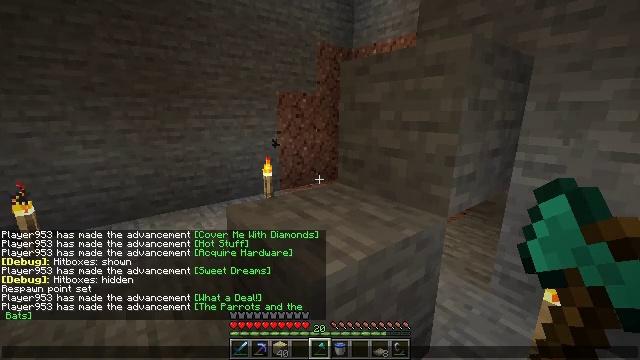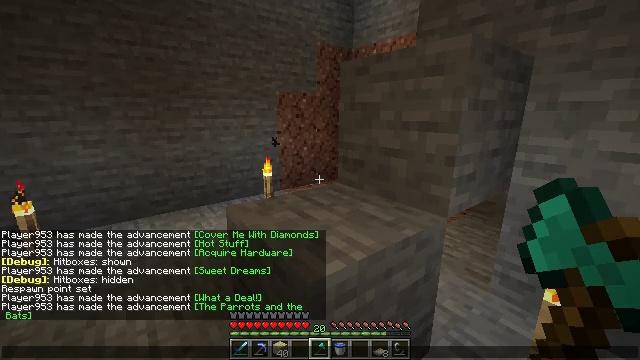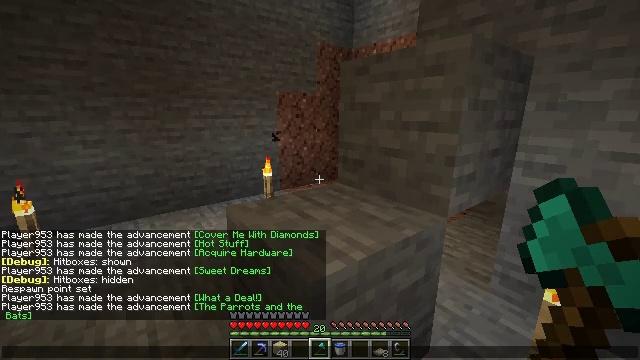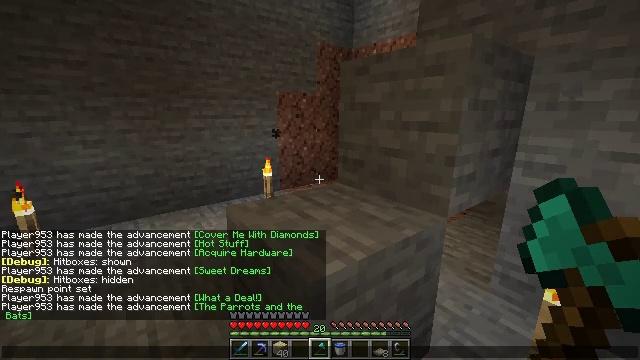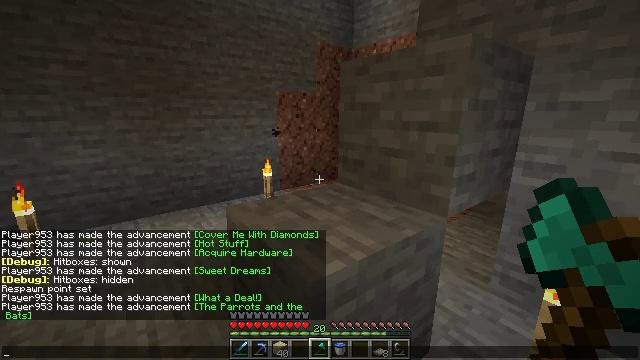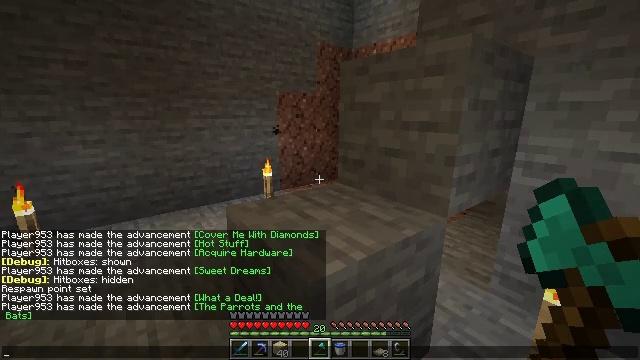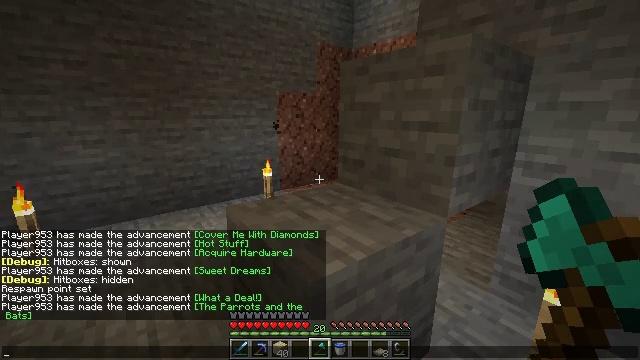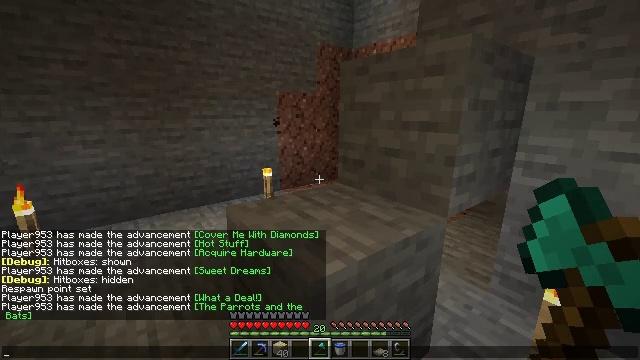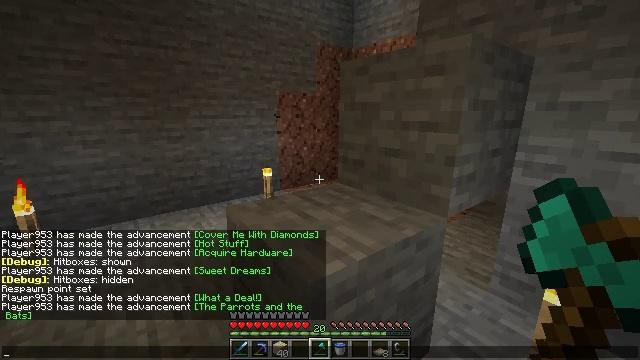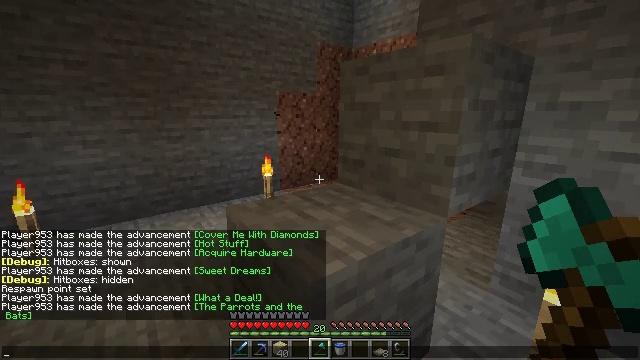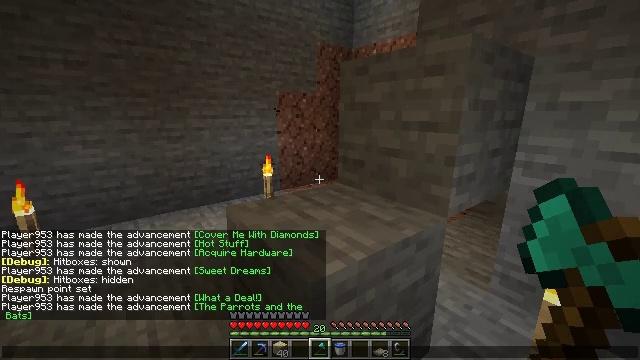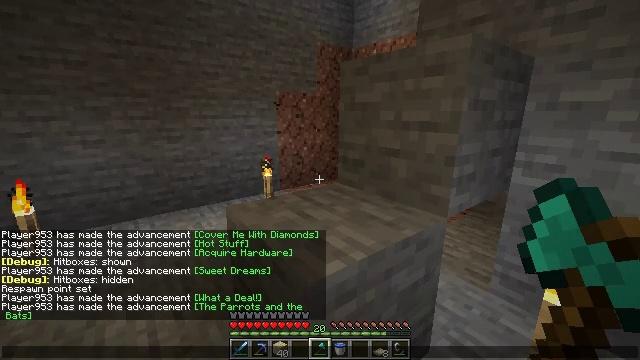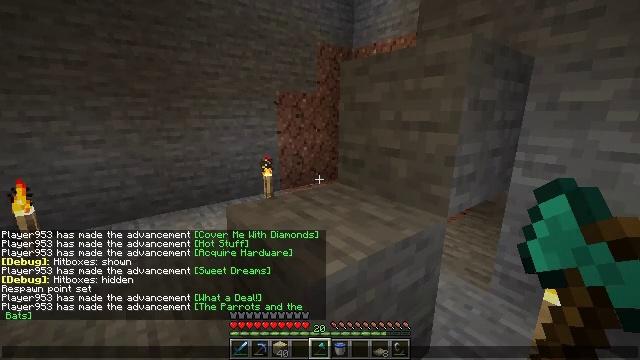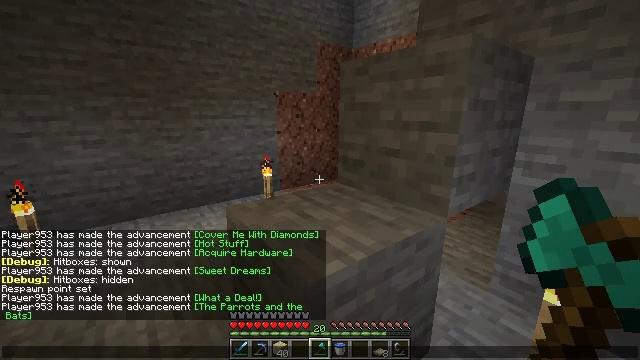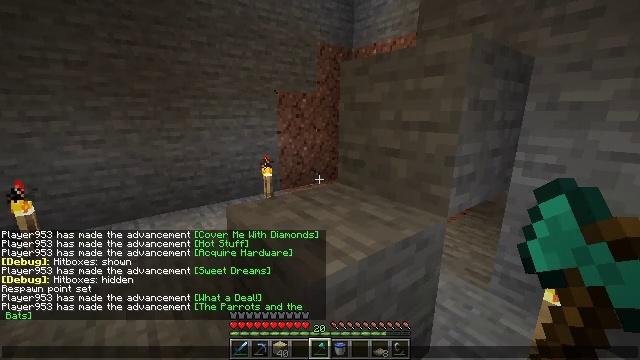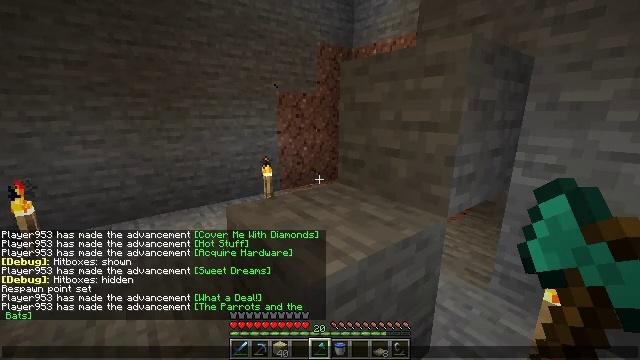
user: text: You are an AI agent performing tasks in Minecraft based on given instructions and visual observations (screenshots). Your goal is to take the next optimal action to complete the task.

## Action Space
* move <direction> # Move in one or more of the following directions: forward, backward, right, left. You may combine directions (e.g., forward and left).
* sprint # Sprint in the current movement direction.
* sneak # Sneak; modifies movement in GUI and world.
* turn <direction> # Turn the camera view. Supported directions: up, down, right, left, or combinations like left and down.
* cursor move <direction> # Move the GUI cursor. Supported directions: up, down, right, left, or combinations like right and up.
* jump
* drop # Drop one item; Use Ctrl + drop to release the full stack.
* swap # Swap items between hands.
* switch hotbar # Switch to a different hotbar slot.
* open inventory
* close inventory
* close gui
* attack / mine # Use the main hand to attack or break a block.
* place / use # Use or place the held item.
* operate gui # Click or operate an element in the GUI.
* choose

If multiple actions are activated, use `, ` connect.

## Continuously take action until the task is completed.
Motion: motion action
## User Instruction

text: Combine iron ingots in the crafting table to craft a cauldron.
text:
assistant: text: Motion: no_op
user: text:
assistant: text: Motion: no_op
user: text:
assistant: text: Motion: no_op
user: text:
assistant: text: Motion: no_op
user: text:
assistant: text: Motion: no_op
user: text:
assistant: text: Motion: no_op
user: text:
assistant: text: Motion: no_op
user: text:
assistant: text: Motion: no_op
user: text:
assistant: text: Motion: no_op
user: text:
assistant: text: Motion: no_op
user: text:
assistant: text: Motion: no_op
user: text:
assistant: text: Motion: no_op
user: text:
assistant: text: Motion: no_op
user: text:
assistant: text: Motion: no_op
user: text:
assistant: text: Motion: no_op
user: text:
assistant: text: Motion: no_op
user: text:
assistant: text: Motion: no_op
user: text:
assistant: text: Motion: no_op
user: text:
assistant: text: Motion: no_op
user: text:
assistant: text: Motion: no_op
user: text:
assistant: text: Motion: no_op
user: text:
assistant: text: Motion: no_op
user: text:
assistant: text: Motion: no_op
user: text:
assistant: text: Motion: no_op
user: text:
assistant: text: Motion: no_op
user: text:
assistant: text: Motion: no_op
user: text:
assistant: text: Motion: no_op
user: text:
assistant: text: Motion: no_op
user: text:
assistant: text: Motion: no_op
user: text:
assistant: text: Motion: no_op